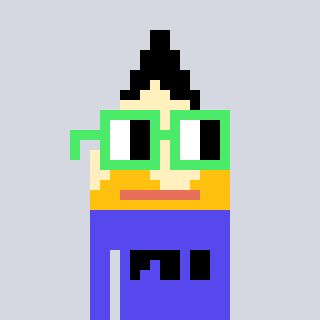
a pixel art character with square light green glasses, a pencil-shaped head and a computerblue-colored body on a cool background